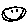
Label: smiley face